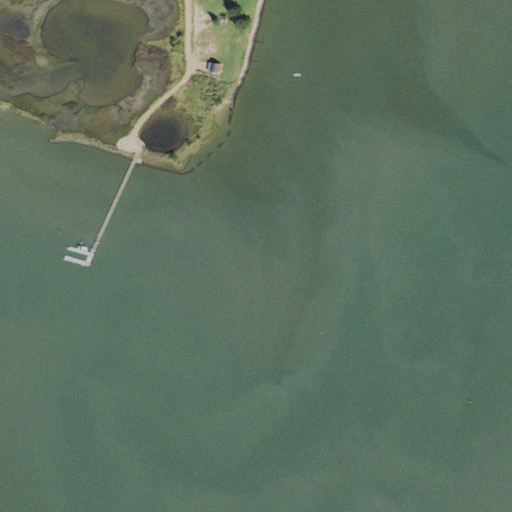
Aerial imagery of cape in Virginia named Point Breeze containing open water, herbaceous wetlands, open development, medium intensity development, and low intensity development